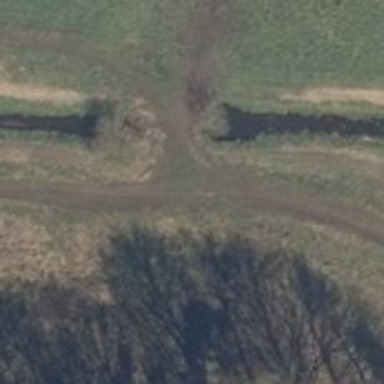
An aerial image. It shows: Grassy path with tracktype grade of 5.